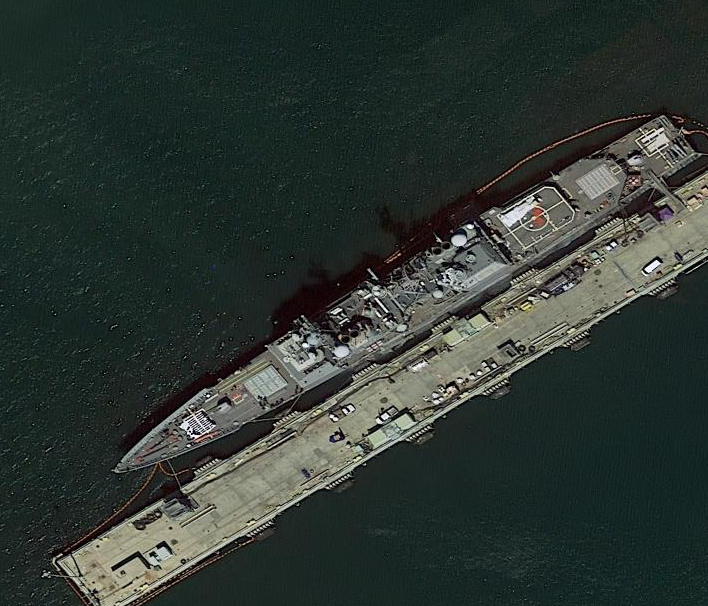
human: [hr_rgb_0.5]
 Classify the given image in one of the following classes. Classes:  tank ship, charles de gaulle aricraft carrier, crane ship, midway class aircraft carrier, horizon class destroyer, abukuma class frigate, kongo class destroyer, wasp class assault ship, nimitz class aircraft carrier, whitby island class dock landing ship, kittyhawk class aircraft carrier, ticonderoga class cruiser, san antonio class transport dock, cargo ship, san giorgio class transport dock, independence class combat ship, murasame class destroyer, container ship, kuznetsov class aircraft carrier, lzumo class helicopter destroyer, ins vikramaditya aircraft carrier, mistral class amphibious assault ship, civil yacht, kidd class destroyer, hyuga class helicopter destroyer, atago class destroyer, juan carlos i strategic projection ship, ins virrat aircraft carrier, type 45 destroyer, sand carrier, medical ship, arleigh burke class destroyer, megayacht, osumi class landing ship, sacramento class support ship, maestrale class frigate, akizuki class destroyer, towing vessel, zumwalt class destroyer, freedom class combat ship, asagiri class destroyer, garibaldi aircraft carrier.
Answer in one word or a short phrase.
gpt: Ticonderoga class cruiser